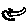
Label: bird